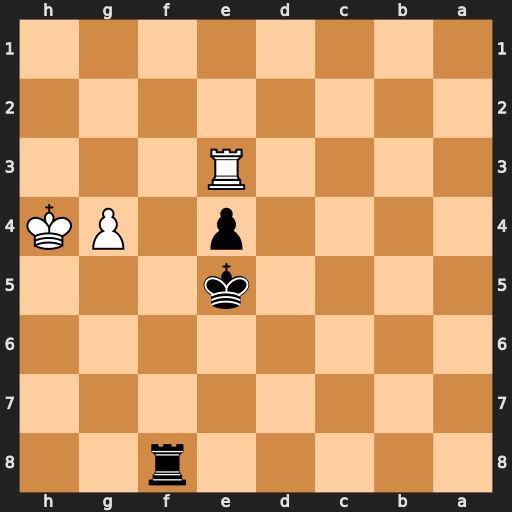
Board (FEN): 5r2/8/8/4k3/4p1PK/4R3/8/8
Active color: b
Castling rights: -
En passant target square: -
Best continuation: Kf4 Rxe4+ Kxe4